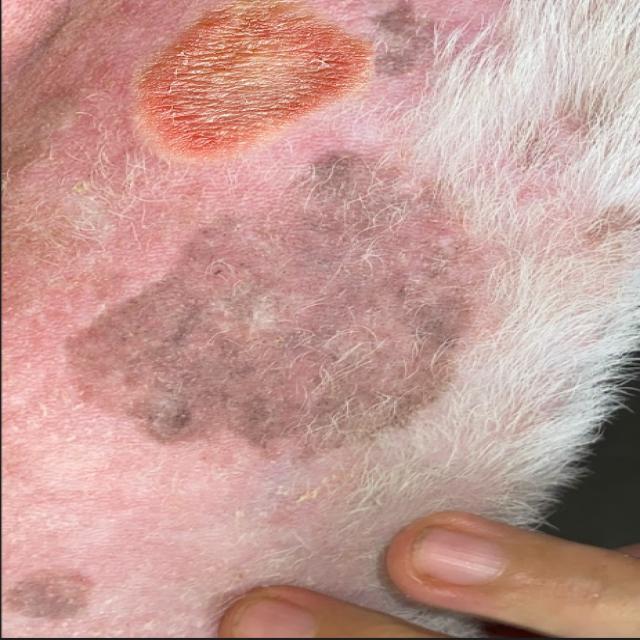
Canine ringworm (Dermatophytosis) — fungal infection caused by Microsporum or Trichophyton. Presents with circular alopecia, scaling, crusting, and broken hairs.